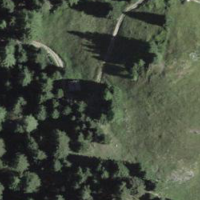
EUNIS habitat code: 43
Species observed at this site:
Astrantia major
Campanula barbata